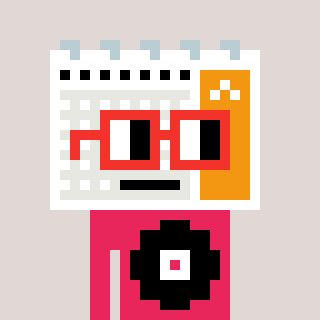
a pixel art character with square red glasses, a calendar-shaped head and a redpinkish-colored body on a warm background